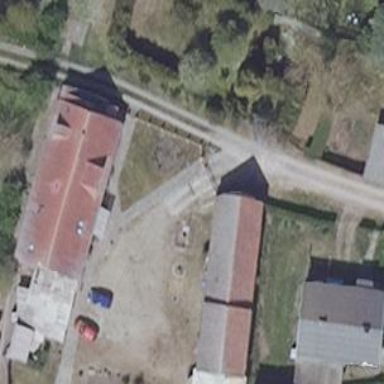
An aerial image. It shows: Driveway.